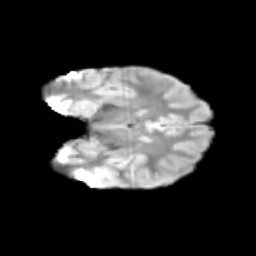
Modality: T2w
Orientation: coronal
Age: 11
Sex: male
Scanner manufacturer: siemens
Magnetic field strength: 3 T
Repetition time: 3.8 s
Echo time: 0.07 s